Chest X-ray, AP view. Patient: 58 years old, sex M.
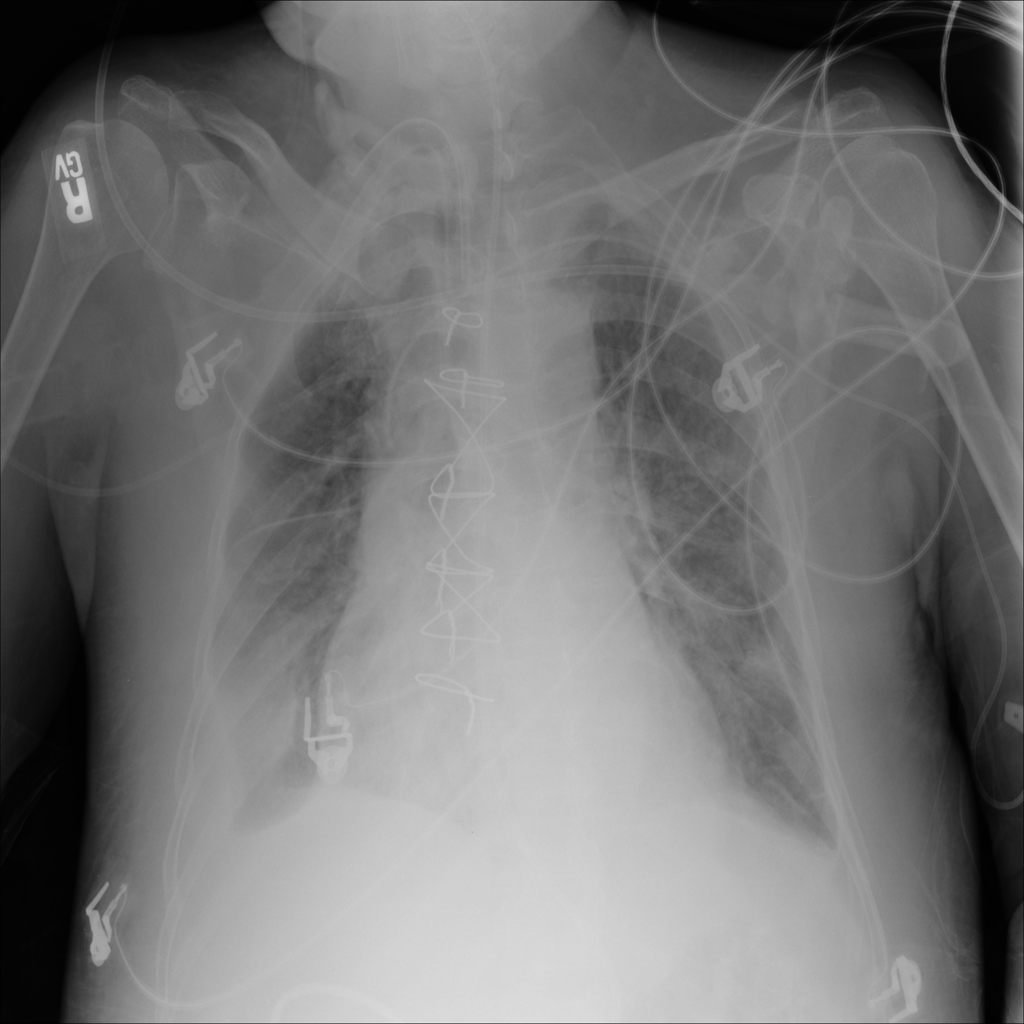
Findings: Edema, Effusion